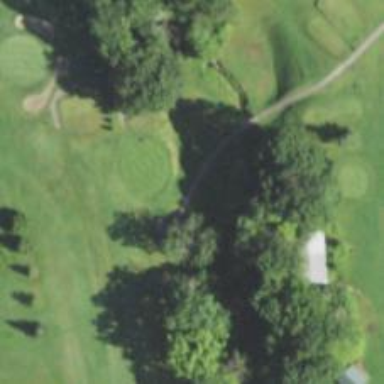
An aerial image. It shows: Path designated for golf carts.